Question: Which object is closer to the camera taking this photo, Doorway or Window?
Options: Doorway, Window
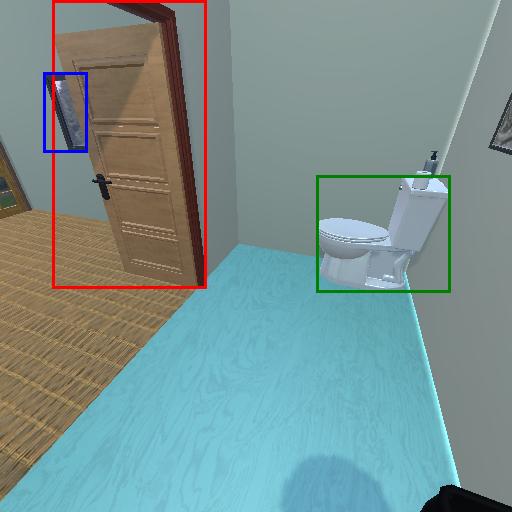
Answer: Doorway